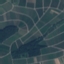
Land use / land cover: PermanentCrop